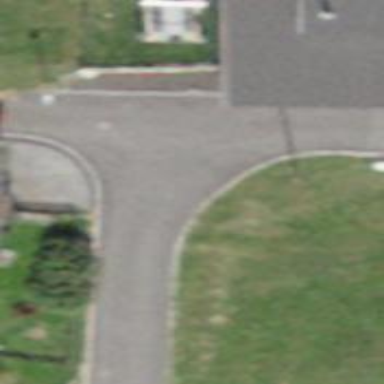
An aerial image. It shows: Residential road.